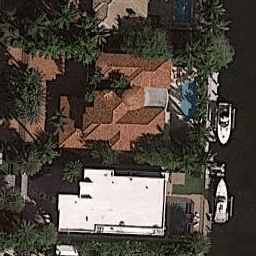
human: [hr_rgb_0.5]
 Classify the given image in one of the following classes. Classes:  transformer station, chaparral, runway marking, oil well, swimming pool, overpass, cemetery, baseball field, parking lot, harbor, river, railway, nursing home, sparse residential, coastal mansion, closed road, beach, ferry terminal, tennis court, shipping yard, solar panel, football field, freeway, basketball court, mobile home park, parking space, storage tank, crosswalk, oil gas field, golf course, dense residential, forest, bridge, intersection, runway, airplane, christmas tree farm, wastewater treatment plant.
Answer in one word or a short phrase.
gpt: coastal mansion